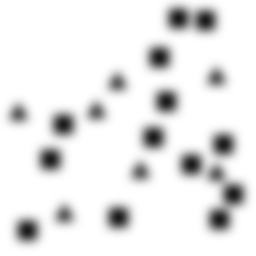
Squares: 13
Triangles: 7
Stars: 0
Total shapes: 20